Current action and preconditions to check: trajectory_clear

Your task: For each precondition in the list above, predict whether it will hold at this action.

Consider the current scene as observed from the mobile robot's camera, and analyze the predicted future states of all dynamic agents (e.g., people, animals, vehicles, or any moving entities) within the NEXT SECOND.

IMPORTANT: Only answer "very likely" if you are absolutely certain—based on strong, clear evidence—that a dynamic agent will violate the precondition in the predicted future state. Do NOT answer "very likely" for unlikely, ambiguous, or low-probability risks.

Ask yourself for each precondition: Is there a high probability, with clear and convincing evidence, that the predicted future states of any dynamic agent will interfere with the predicted future state of the currently executing action within the NEXT SECOND, causing that precondition to fail?

Assess the risk level based on these predictions. Use "likely" or "very likely" if motions create a clear risk of interference.

Use "neutral" or "improbable" if agents are nearby but their predicted paths are clearly diverging or non-conflicting.

Failure Risk Categories: "very improbable", "improbable", "neutral", "likely", "very likely"

Answer Format: Output ONLY the probability_of_failure value from these categories: "very improbable", "improbable", "neutral", "likely", "very likely"

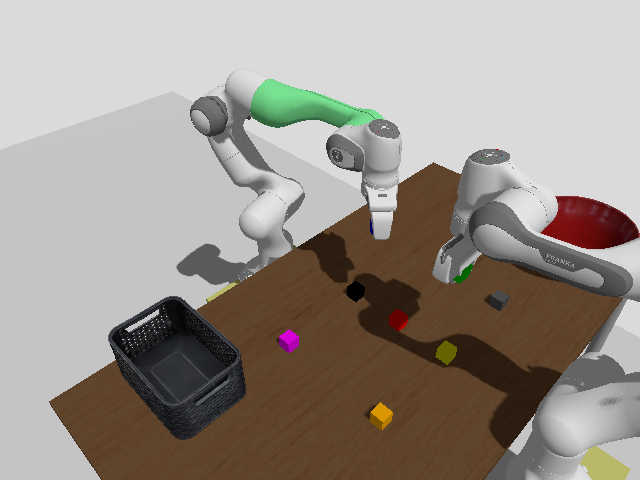

Answer: improbable